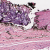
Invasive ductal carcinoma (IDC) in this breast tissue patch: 0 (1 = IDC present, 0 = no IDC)